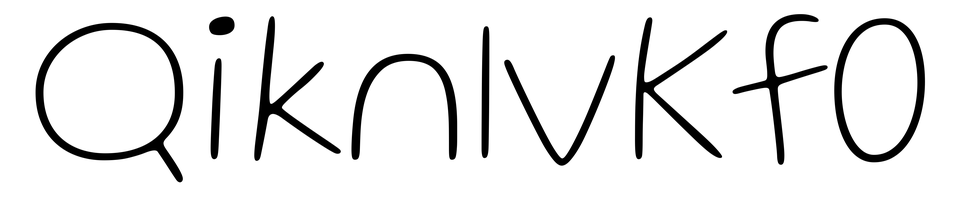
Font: Gluten_Thin